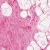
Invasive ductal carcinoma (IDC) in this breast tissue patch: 0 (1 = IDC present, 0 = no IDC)